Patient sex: M
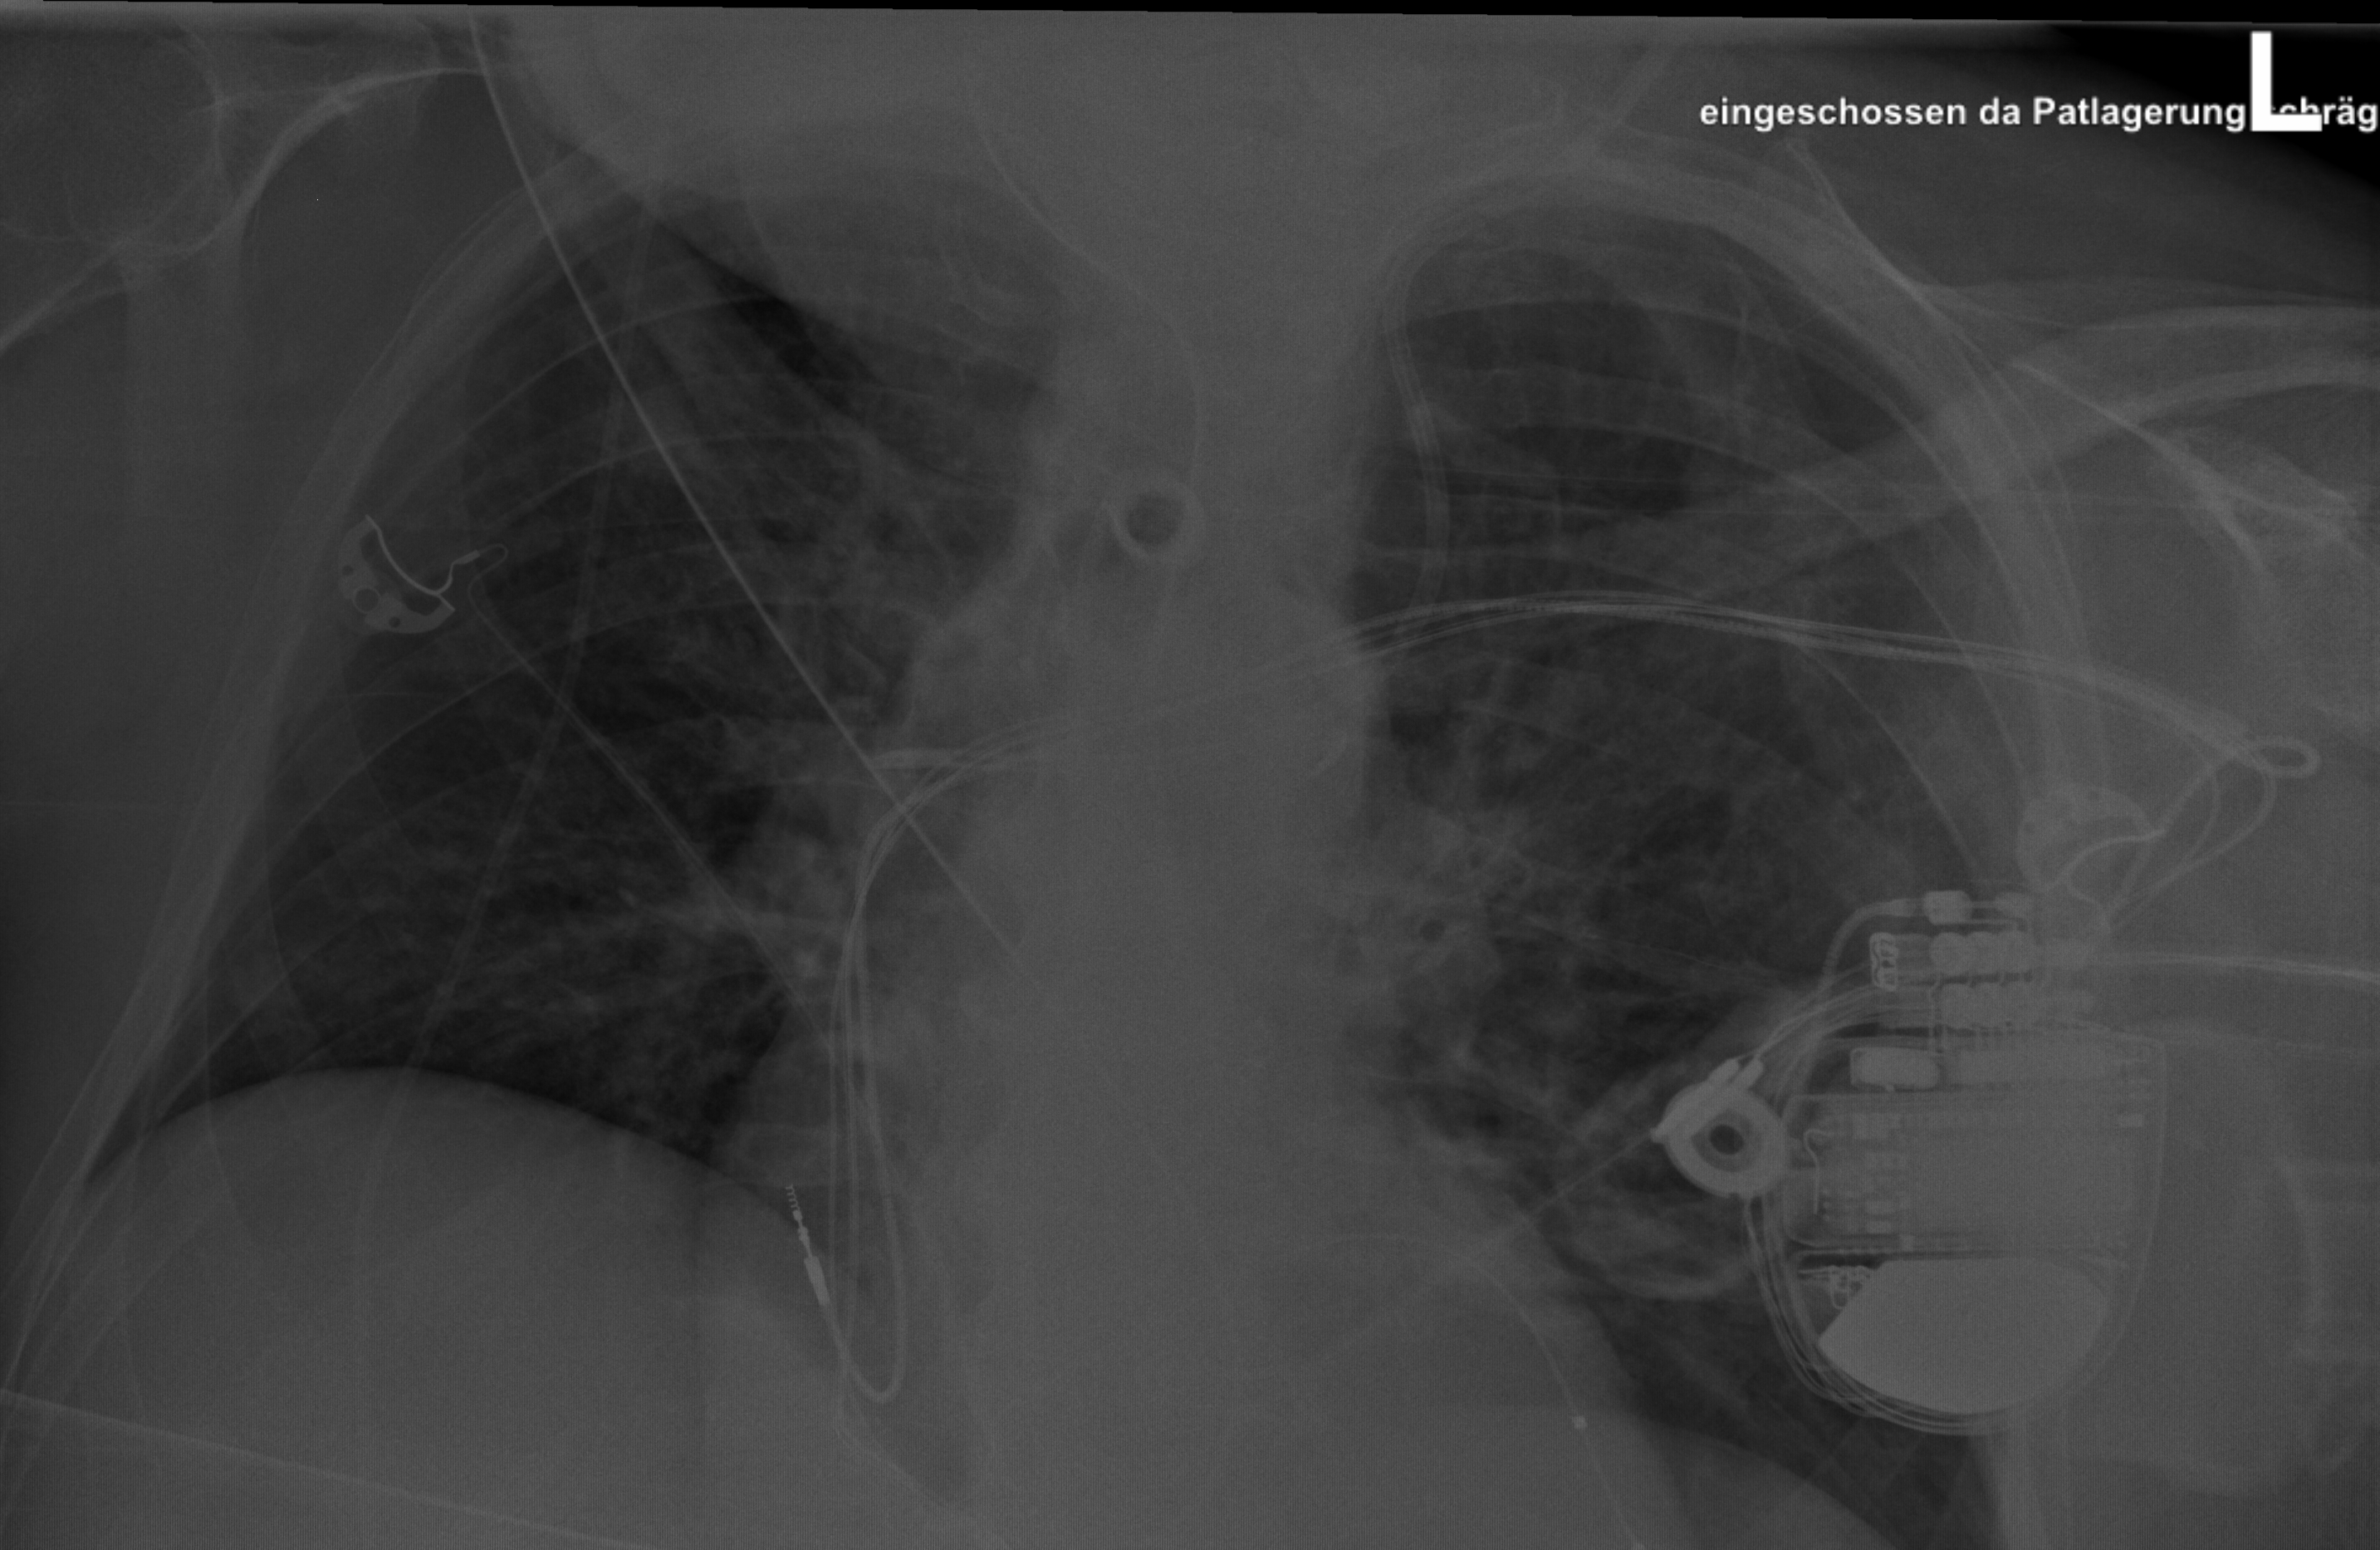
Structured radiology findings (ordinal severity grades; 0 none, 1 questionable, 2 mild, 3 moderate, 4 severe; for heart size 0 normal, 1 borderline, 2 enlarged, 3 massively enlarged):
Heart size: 0
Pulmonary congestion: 2
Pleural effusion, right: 0
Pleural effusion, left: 0
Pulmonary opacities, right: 2
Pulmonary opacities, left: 2
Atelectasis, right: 0
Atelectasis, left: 0